RGB frame:
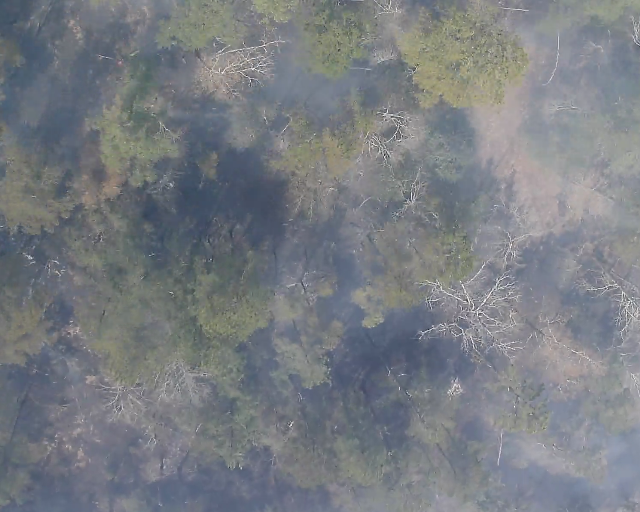
Thermal frame:
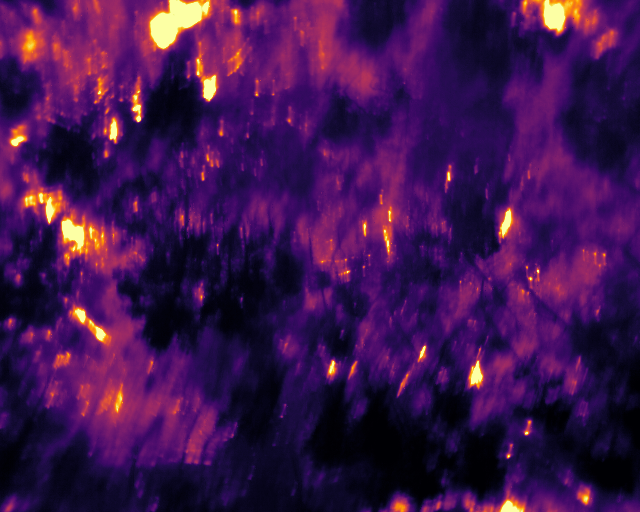
Captured: 2026-02-26 03:42:58
Pixels at or above 80 °C: 3324 (fraction of frame: 0.01014)